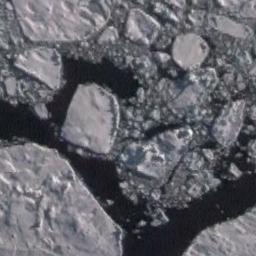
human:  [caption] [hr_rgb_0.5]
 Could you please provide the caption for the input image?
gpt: There are different shapes of sea ice .

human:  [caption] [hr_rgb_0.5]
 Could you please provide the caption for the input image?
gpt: A lot of sea ice of different sizes and thickness gathers together .

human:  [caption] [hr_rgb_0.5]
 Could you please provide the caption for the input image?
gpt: There are many ice on the deep blue sea .

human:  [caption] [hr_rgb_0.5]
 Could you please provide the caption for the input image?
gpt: Countless ice cubes of all sizes are closely connected into a large piece floating on the deep blue sea .

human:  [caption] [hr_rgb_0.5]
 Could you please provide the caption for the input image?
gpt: There are many sea ice linked into sheets .